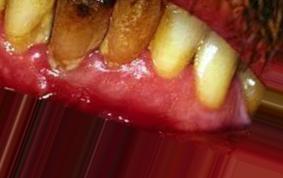
Condition: Tooth Discoloration